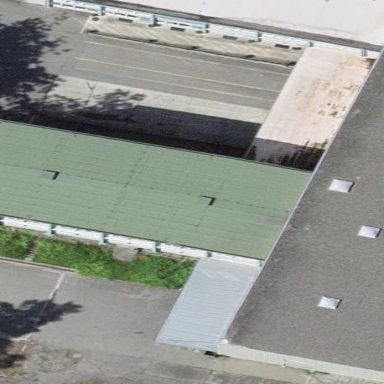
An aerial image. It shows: Building with flat roof.